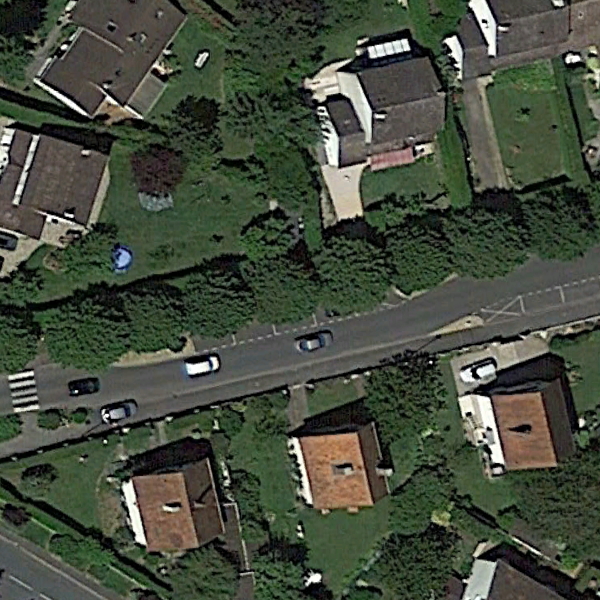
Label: MediumResidential